Field crop: maize
Growth stage: 1
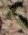
Species: atriplex